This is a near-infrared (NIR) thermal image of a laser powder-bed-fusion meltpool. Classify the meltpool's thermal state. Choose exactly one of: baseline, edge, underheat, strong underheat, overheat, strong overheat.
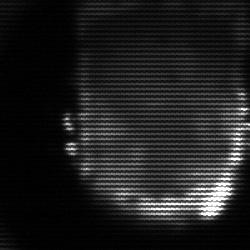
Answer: baseline